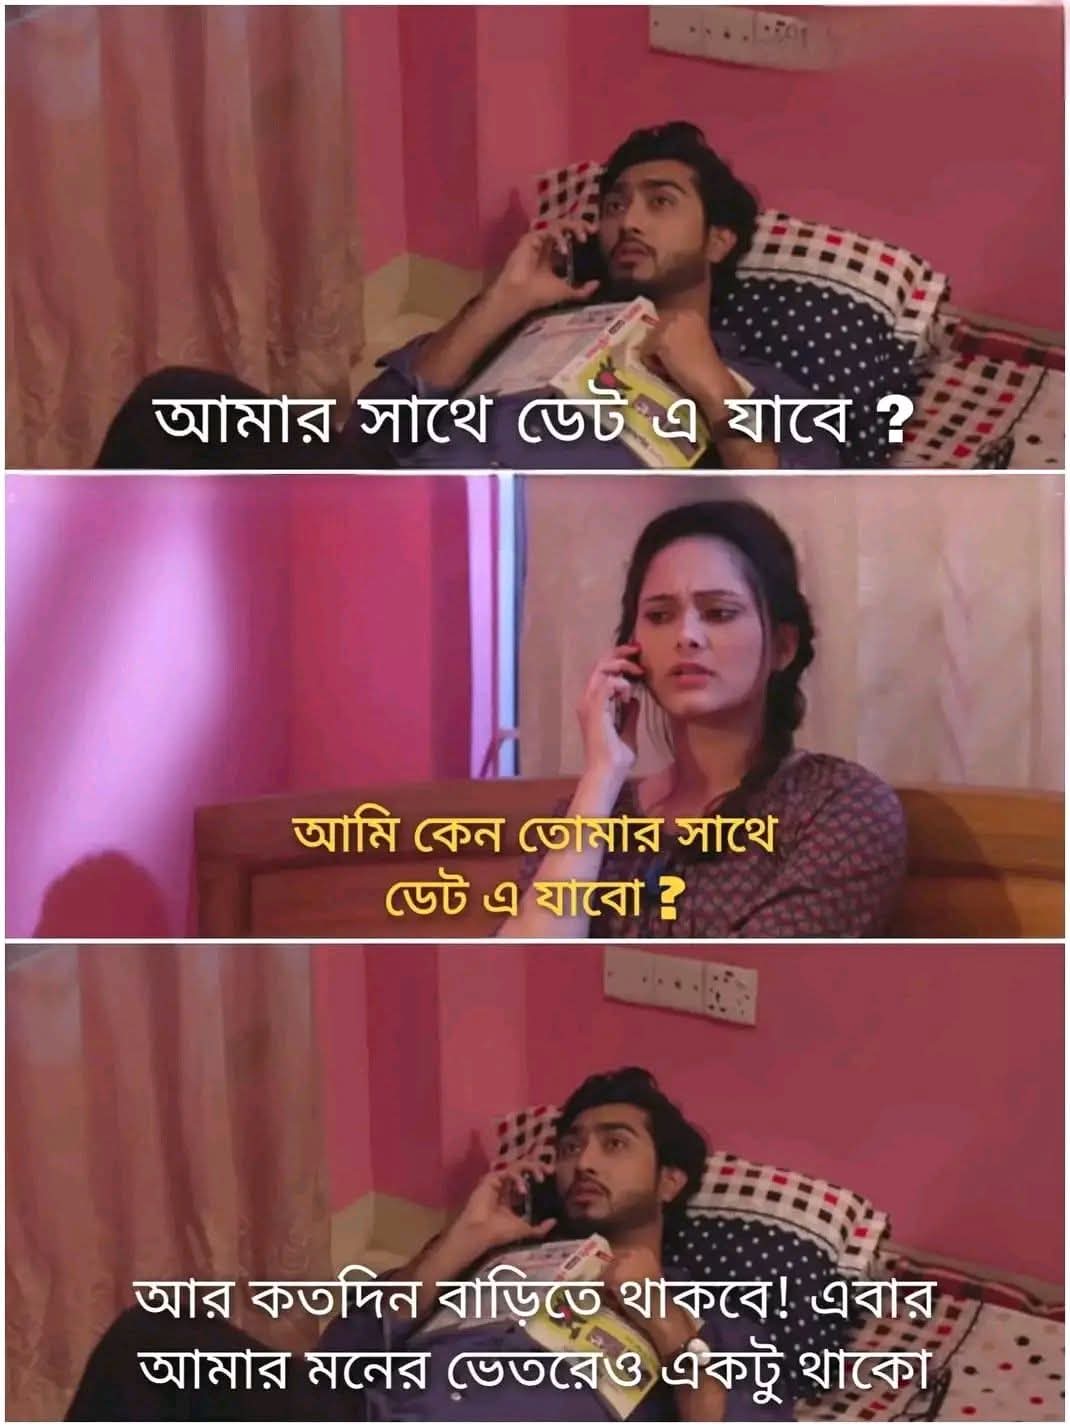
Text: আমার সাথে ডেট এ যাবে?
আমি কেন তোমার সাথে ডেট এ যাবো?
আর কতদিন বাড়িতে থাকবে! এবার আমার মনের ভেতরেও একটু থাকো
Label: Non Hate